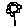
Label: flower